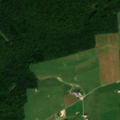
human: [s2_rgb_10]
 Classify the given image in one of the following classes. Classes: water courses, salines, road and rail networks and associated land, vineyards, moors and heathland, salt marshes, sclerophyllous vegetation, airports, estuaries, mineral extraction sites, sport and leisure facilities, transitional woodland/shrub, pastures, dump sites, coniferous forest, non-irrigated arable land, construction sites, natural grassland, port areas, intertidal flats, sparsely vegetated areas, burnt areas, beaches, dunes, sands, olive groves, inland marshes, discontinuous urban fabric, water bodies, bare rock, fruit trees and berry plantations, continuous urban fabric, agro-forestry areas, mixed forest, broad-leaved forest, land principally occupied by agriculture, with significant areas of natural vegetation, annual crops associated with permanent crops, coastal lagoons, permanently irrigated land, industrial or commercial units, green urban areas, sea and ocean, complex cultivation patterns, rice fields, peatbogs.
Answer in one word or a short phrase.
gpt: non-irrigated arable land, pastures, complex cultivation patterns, broad-leaved forest